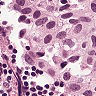
Metastatic tissue present: yes